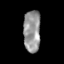
Tissue: skin
Cell type: Epithelial cells
Senescence score: 0.2458
Nuclear area (px): 695
Mean DAPI intensity: 150.567